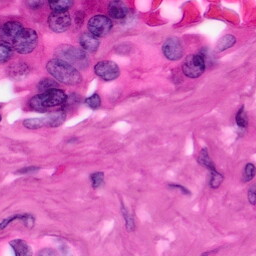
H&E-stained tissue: Pancreatic